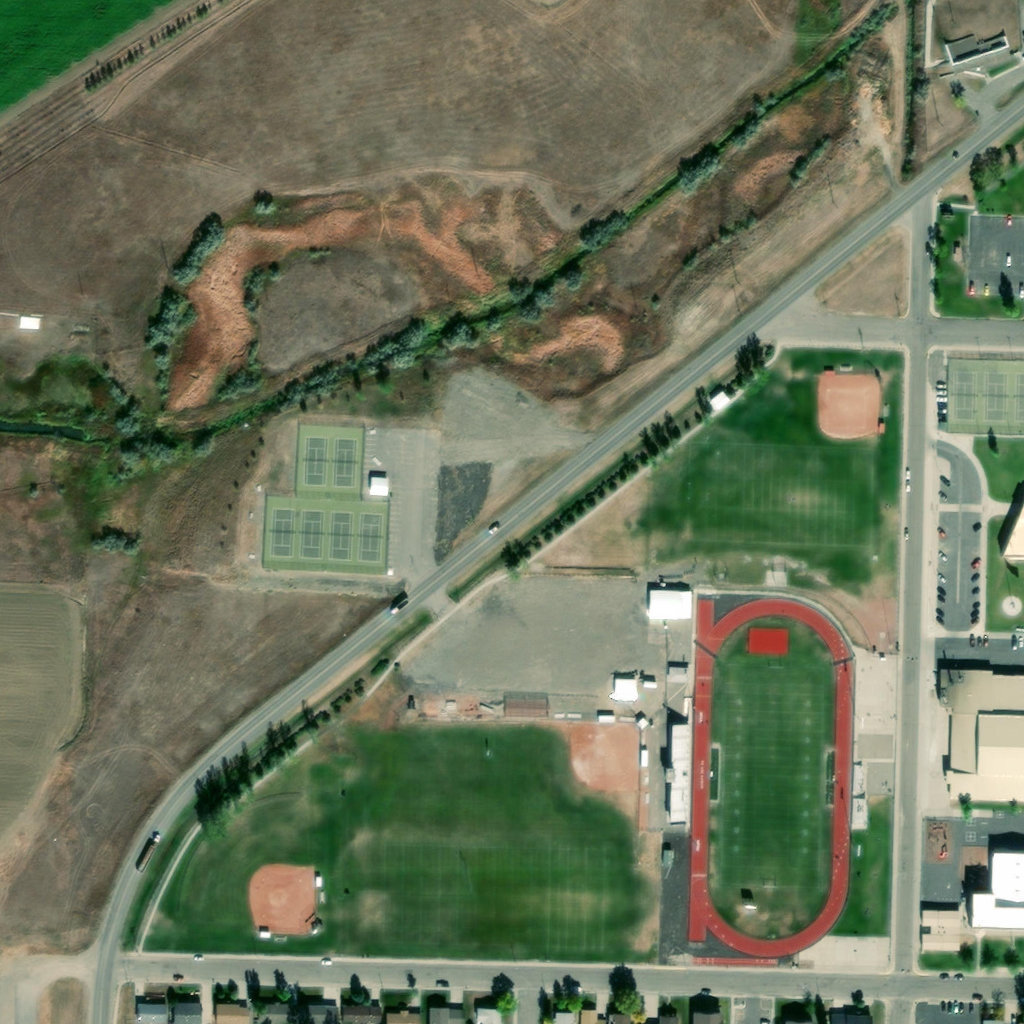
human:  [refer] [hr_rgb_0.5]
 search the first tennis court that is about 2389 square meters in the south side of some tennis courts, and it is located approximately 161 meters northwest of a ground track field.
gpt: <box>[[25, 48, 38, 56, 0]]</box>

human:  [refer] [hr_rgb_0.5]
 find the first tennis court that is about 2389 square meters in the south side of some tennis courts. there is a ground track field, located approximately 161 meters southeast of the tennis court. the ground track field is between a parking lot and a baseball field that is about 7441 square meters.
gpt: <box>[[25, 48, 38, 56, 0]]</box>